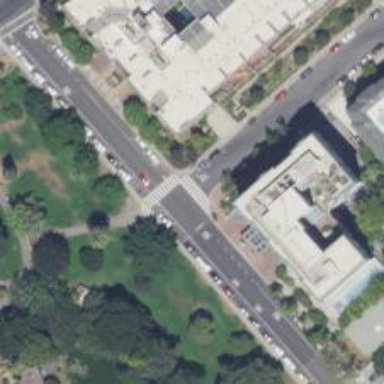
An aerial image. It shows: Pedestrian crossing with zebra markings on footway.